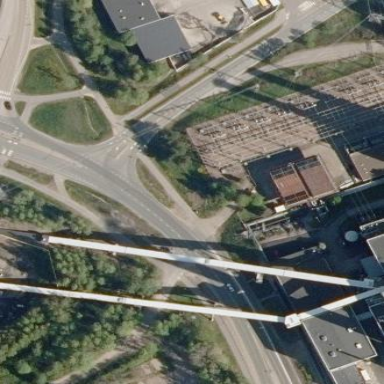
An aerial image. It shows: Transmission level substation.